Question: I have a query and data that I need to generate a timetable from.
My current query is below:
'''
SELECT contract.lect_code code1,
contract.coll_code code2,
line_date,
start_time,
end_time,
DATEPART(DW,line_date) AS day_number,
datename (dw,line_date) AS nameofday,
convert(varchar(8),start_time,108) AS start_time2,
convert(varchar(8),end_time,108) AS end_time2
FROM bk_line
INNER JOIN contract ON contract.contract_no = bk_line.contract_no
WHERE line_date BETWEEN '2013/09/23' AND '2013/09/27'
AND coll_code = 'TEL01'
AND bk_line_status = 'CE'
--And lect_code = <PHONE>
'''
This gives me data in the following format :
I need a way of breaking down the times into 15 minutes slots for each code1 and line date.
Something like this:
'code1 | code2 | line_date | 0900worked | 0915worked | 0930worked |'
where the values in '0900worked' would be 'T' or 'F'.
--
I need to group the periods by code1 and line_date. Therefore in the example above, '<PHONE>' worked two sessions on '2013/09/25'. I need both sessions to appear on the same line with all periods calculated.
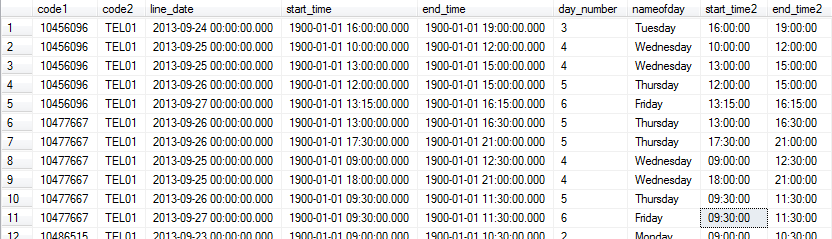
Answer: '''
select case
when convert(varchar(8),end_time,108) >= '09:15:00'
and convert(varchar(8),start_time,108) <= '09:00:00'
then 'T'
else 'F'
end as [0900worked]
, case
when convert(varchar(8),end_time,108) >= '09:30:00'
and convert(varchar(8),start_time,108) <= '09:15:00'
then 'T'
else 'F'
end as [0915worked]
, ...
'''